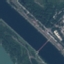
Land use / land cover: River